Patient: sex M, age 21
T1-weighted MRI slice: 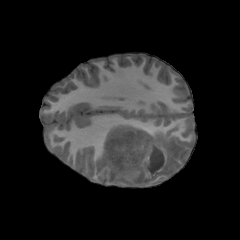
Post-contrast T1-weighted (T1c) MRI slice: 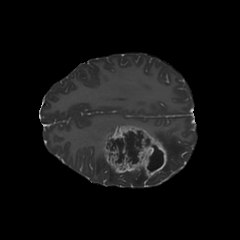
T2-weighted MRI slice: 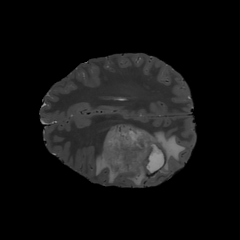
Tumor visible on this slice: yes
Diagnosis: Glioblastoma, IDH-wildtype
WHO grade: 4